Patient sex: M
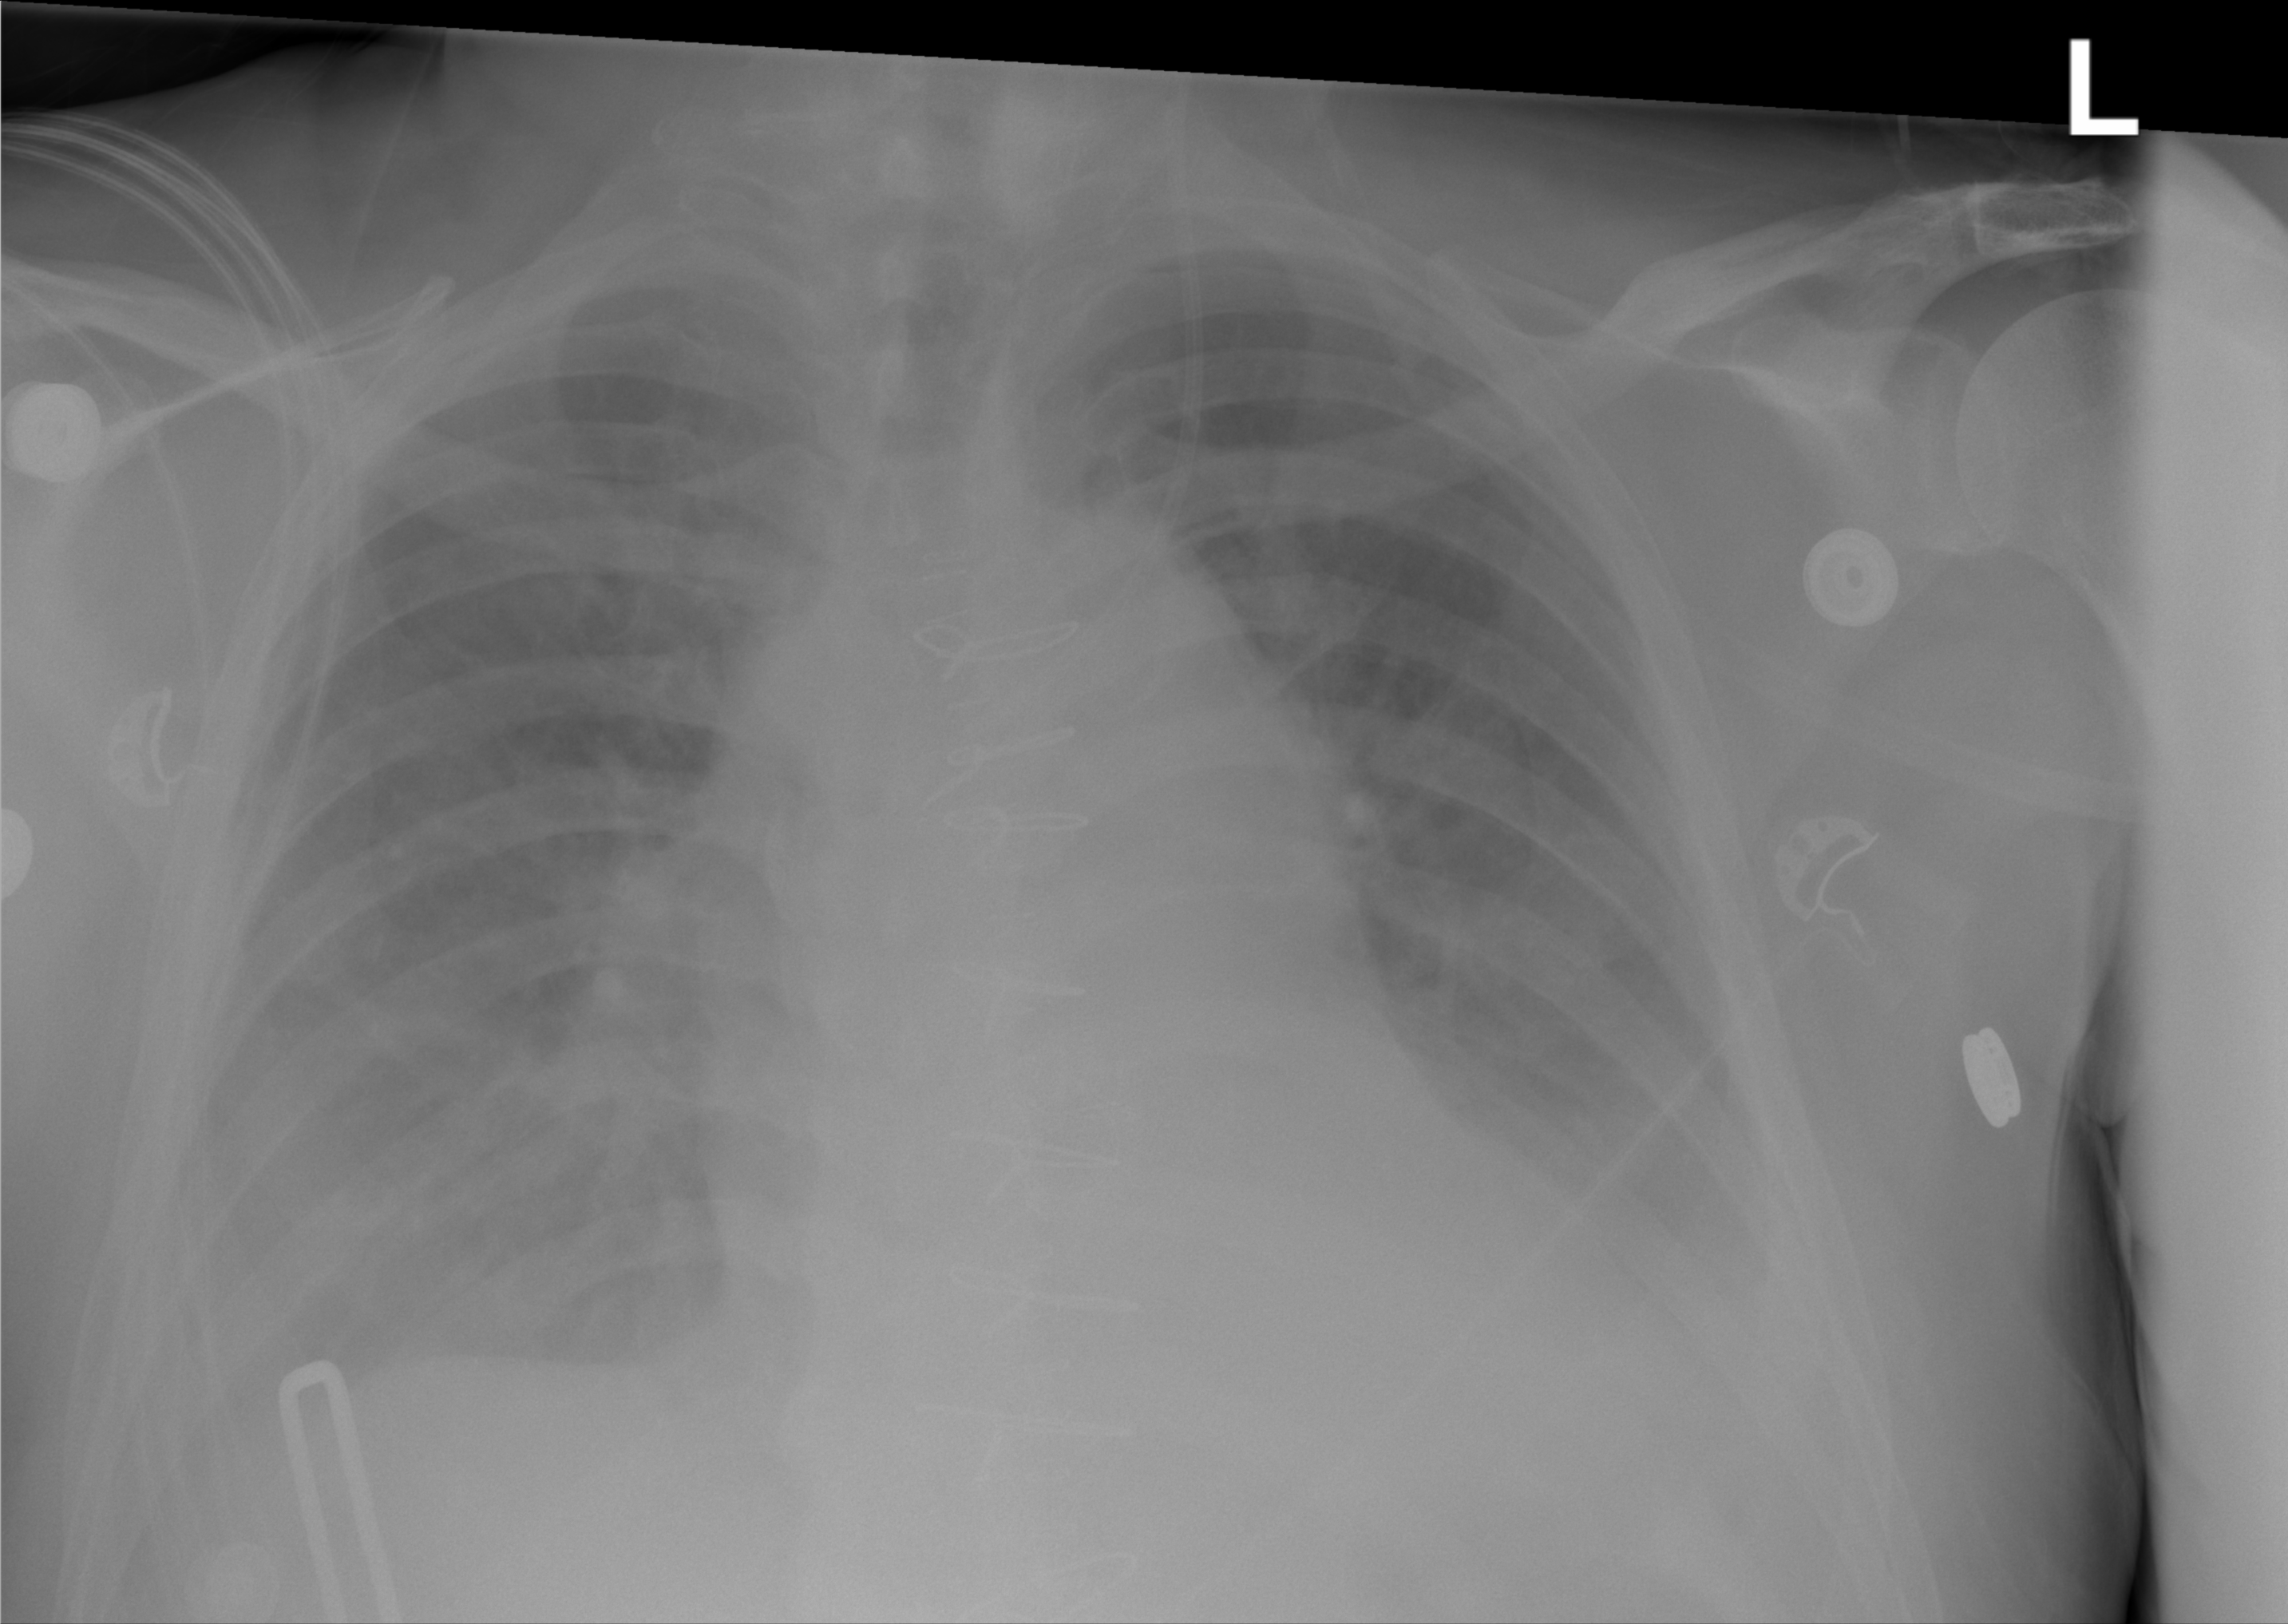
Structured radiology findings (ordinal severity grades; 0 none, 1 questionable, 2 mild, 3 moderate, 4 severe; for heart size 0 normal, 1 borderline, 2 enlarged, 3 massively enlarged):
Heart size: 2
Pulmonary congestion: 2
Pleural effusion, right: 0
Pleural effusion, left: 2
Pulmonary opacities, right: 2
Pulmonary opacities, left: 2
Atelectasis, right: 2
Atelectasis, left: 2